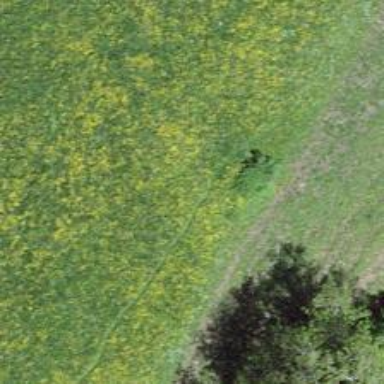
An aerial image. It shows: Path covered in grass.